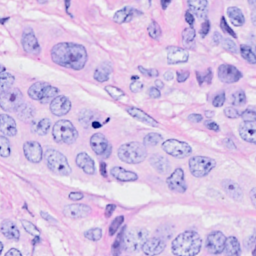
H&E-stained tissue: Breast